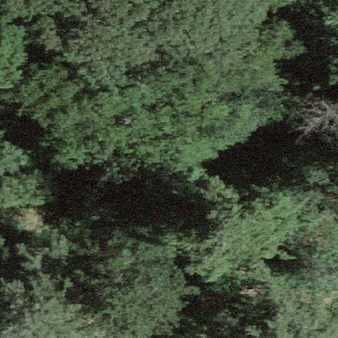
Label: other